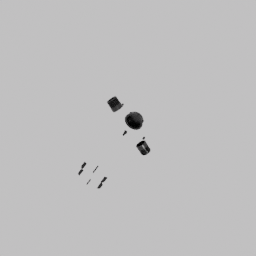
Label: mechanical